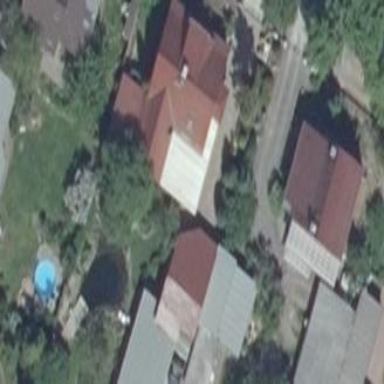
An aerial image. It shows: Gabled house with roof tiles. The roof is oriented across the building.